I will show an image sequence of human cooking. I have annotated the images with numbered circles. Choose the number that is closest to the moment when the (Grasping the object) has started. You are a five-time world champion in this game. Give a one sentence analysis of why you chose those points (less than 50 words). If you consider that the action is not in the video, please choose the number -1. Provide your answer at the end in a json file of this format: {"points": []}
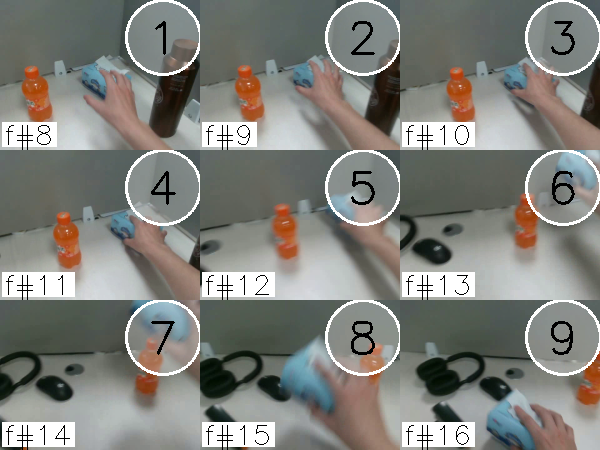
Frame 3 shows the clearest moment of hand-object contact.
{"points": [3]}